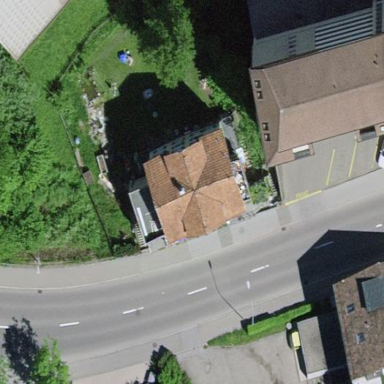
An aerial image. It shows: Gabled roof apartments building.